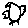
Label: bird